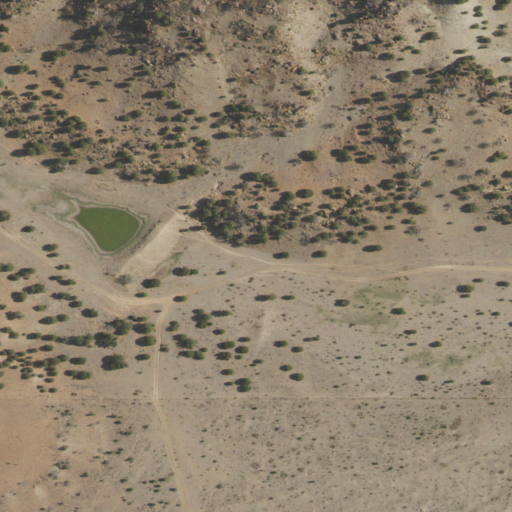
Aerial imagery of valley in New Mexico named North Canyon containing grassland and shrub